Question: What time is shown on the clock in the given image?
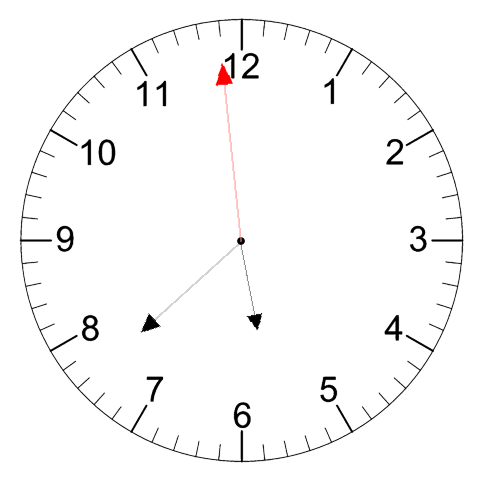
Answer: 05:37:59